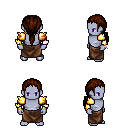
a pixel art fantasy rpg character, male body template, dark elf, purple skin, gold arm armor, robe skirt, brown ponytail hairstyle, bracelets, four views (front, back, left, right), 2x2 character sprite sheet, small pixel art, hard edges, no anti-aliasing